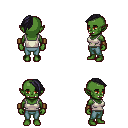
a pixel art fantasy rpg character, female body template, orc, green skin, white pirate shirt, teal pants, raven long mohawk hairstyle, leather bracers, four views (front, back, left, right), 2x2 character sprite sheet, small pixel art, hard edges, no anti-aliasing